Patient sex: F
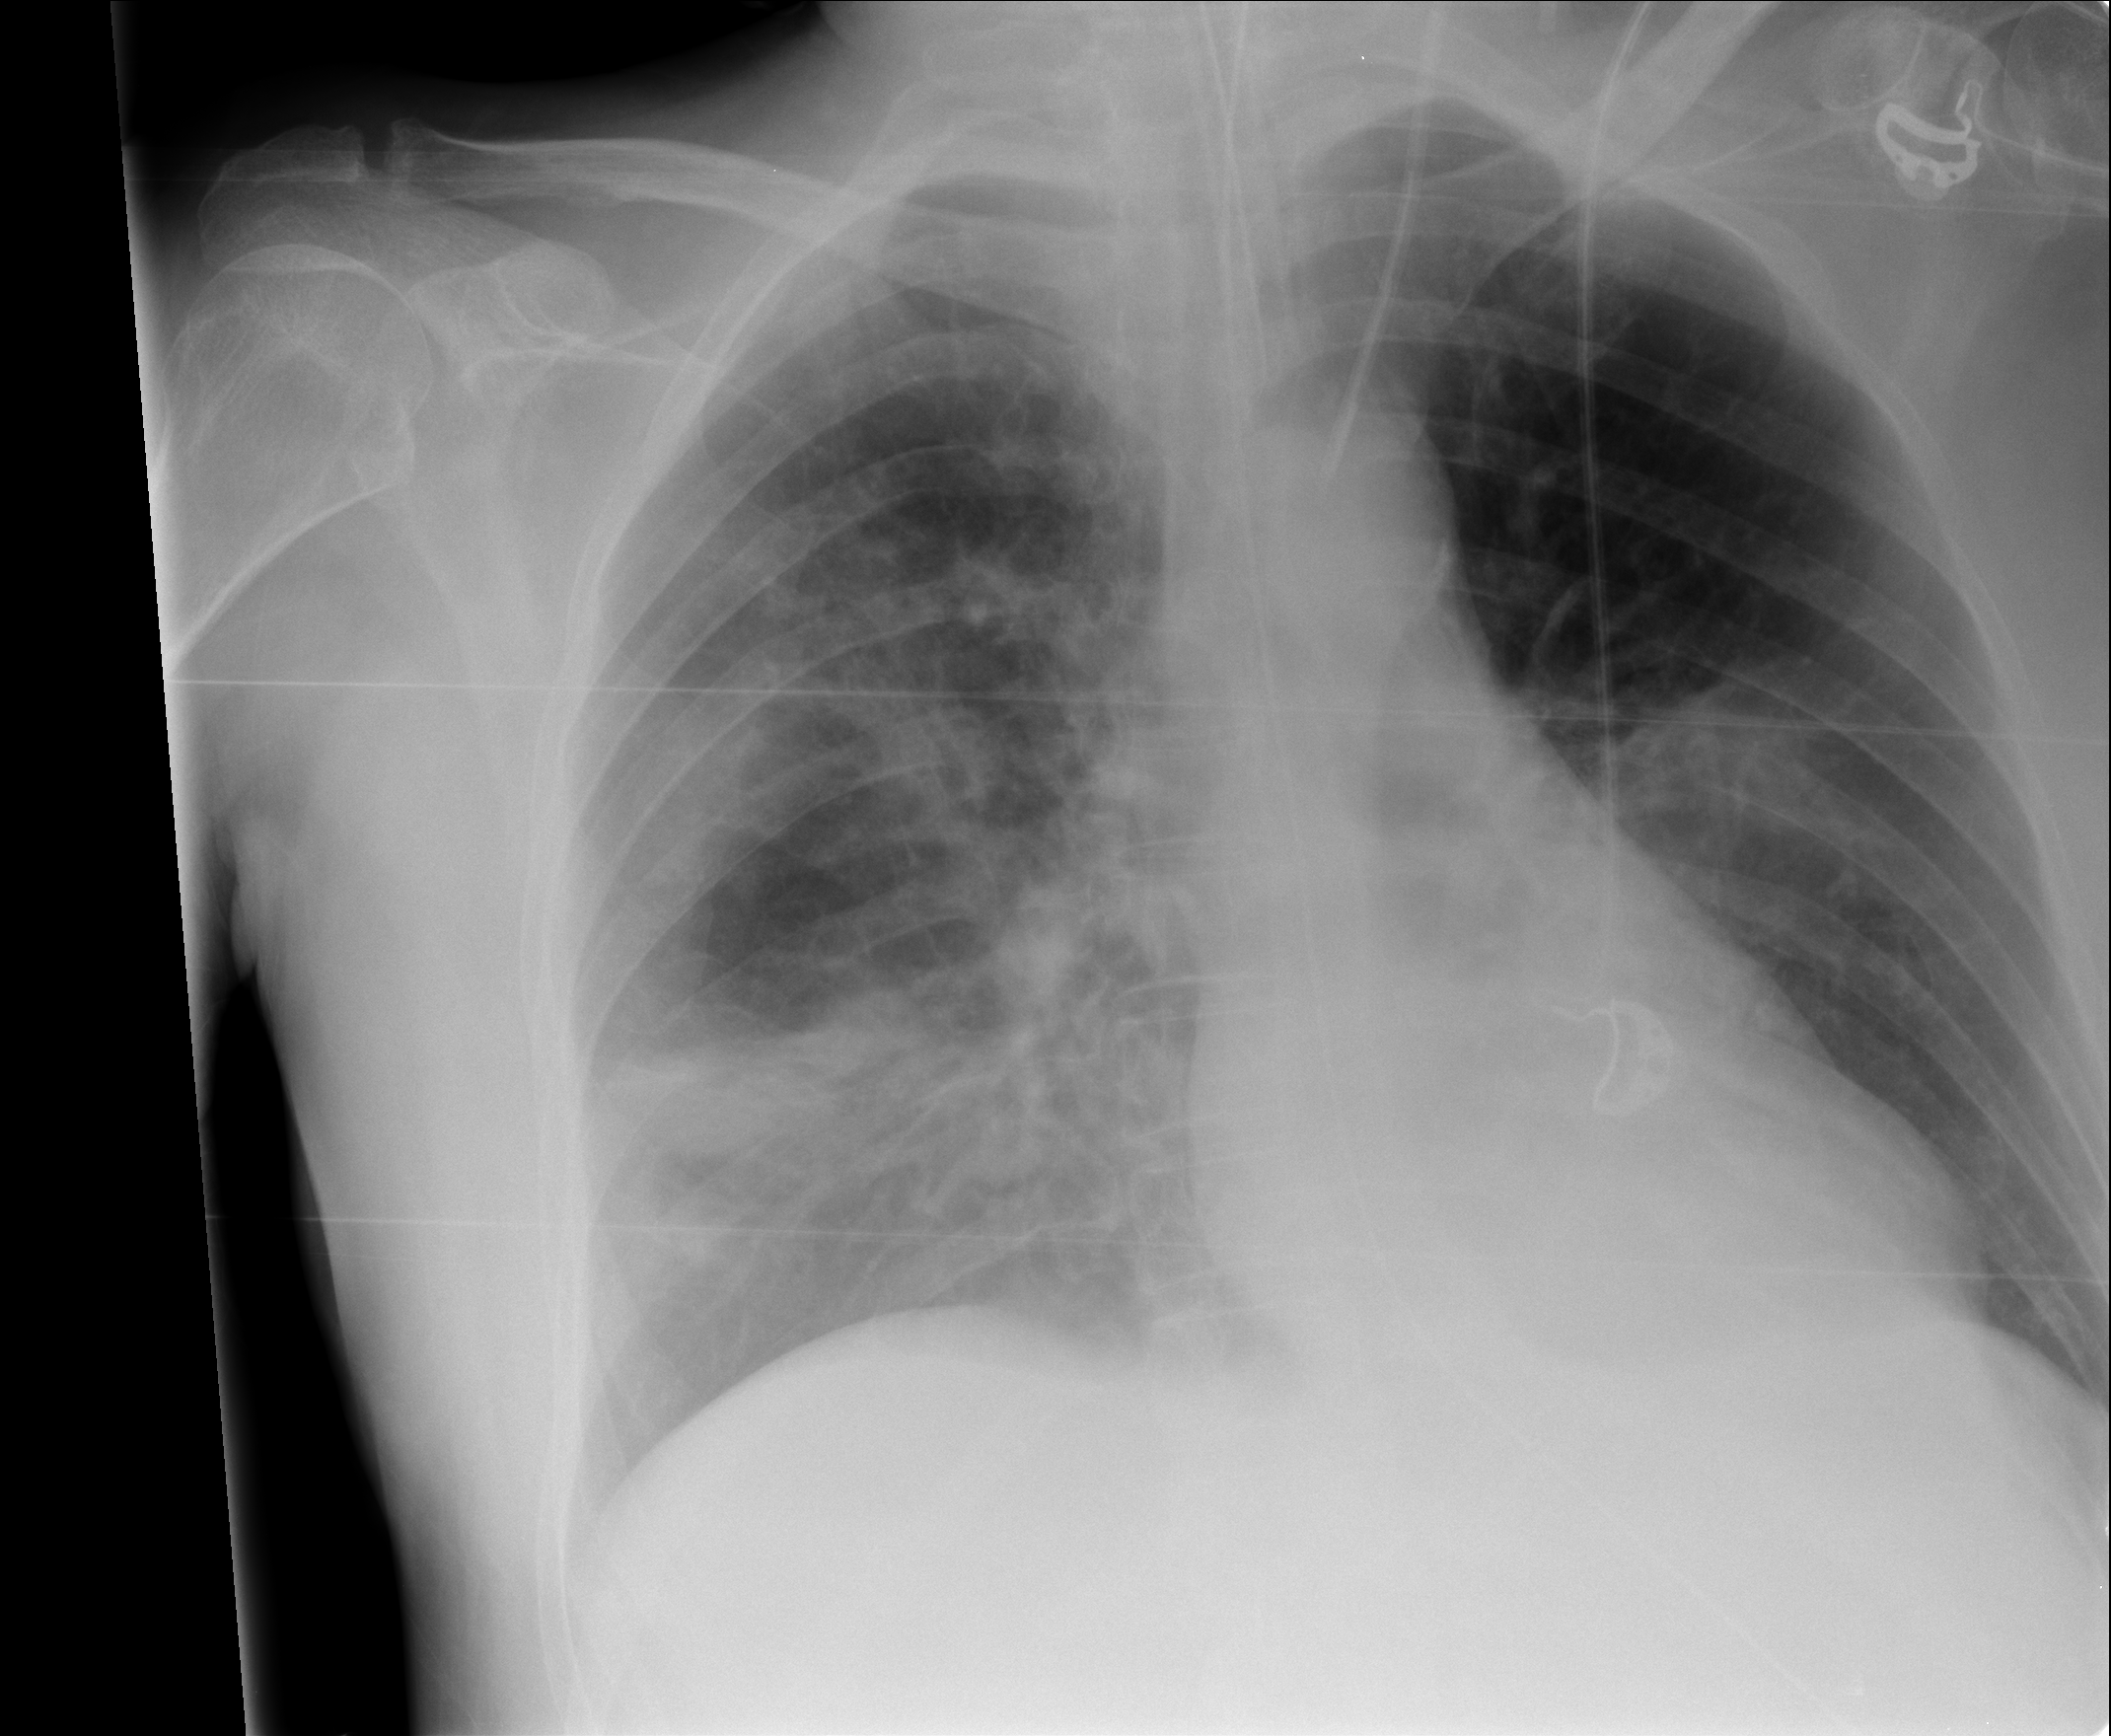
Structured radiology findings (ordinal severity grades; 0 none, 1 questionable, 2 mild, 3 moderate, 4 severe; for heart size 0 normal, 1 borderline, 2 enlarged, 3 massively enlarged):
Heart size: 0
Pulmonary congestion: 0
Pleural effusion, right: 2
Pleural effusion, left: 0
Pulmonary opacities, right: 3
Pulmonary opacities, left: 2
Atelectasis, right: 2
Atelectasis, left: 0